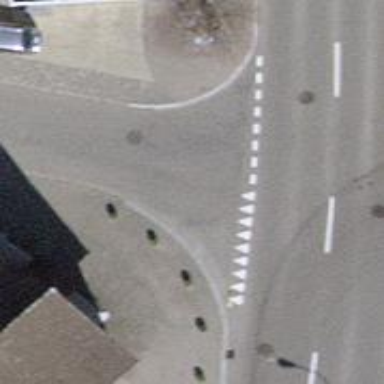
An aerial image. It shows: Road with "give way" sign.